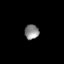
Tissue: lung
Cell type: Epithelial cells
Senescence score: 0.1819
Nuclear area (px): 206
Mean DAPI intensity: 137.063